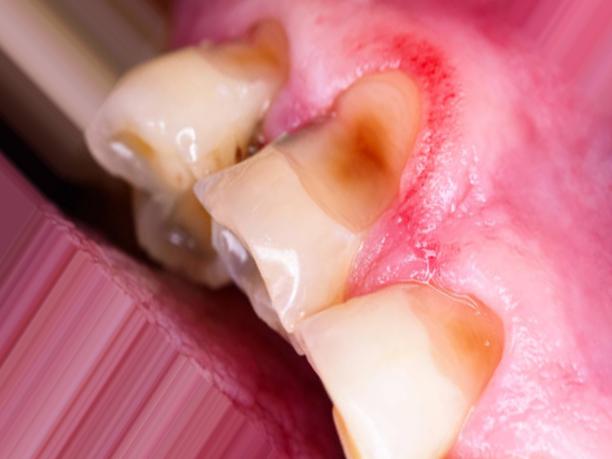
Condition: Caries